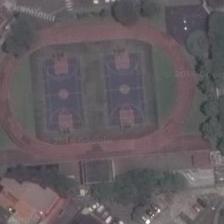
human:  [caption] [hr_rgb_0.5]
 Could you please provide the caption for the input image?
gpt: a playground with two basketball fields in it is surrounded by some green plants and buildings .

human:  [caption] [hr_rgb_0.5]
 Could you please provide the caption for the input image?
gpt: some buildings and green plants are around a playground with two basketball fields in it .

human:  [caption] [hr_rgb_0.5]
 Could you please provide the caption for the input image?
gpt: this is a very mature area since it has a residential area, a playground and parking lots .

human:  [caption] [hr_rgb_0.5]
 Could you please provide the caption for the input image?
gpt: a circle playground locate in the center of many cars and houses .

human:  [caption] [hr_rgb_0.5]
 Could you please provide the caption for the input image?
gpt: a large playground with two basketball fields in it is surrounded by many trees and houses .